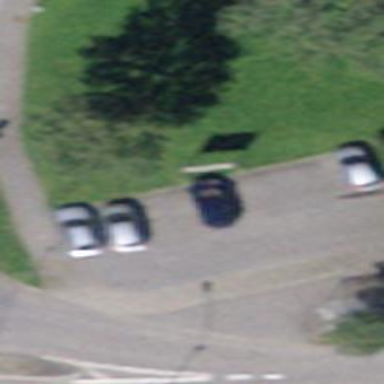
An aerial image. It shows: Parking available on the street side.